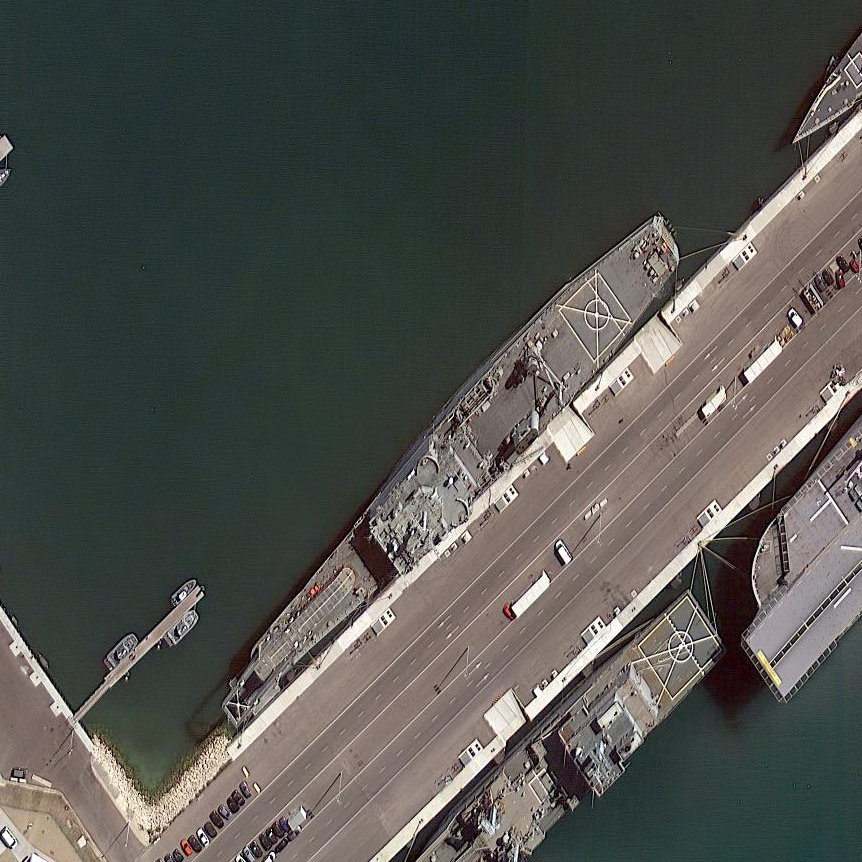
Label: cruiser